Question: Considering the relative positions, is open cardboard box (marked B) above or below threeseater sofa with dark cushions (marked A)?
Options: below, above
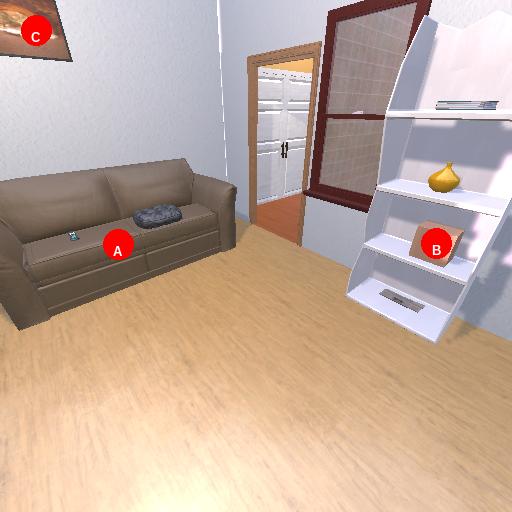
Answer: below